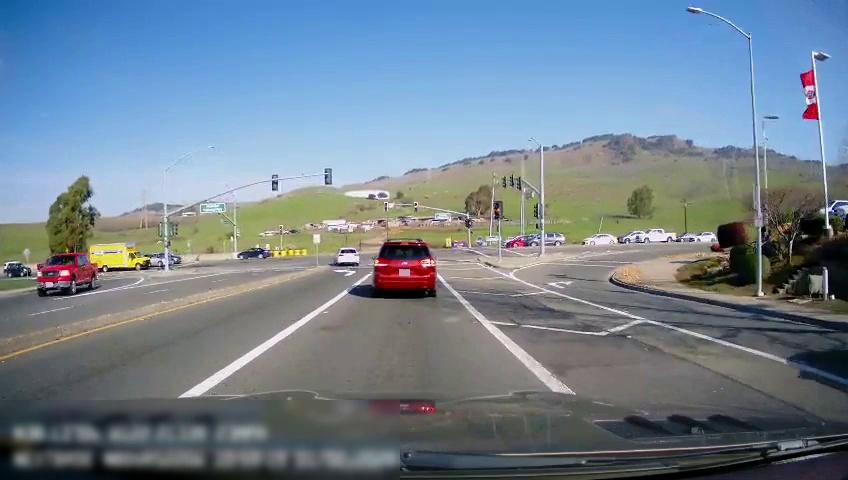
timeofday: Day
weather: Sunny
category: Drivable Space
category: Drivable Space
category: Vehicles | SUV
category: Vehicles | Car
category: Vehicles | SUV
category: Vehicles | Car
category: Vehicles | Car
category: Vehicles | Van
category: Vehicles | Car
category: Vehicles | Car
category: Vehicles | Truck
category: Vehicles | Car
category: Vehicles | Car
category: Vehicles | Truck
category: Vehicles | Car
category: Vehicles | Car
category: Vehicles | Truck
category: Vehicles | Car
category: Vehicles | Van
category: Lanes | Opposite Lane
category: Lanes | Opposite Lane
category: Lanes | Opposite Lane
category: Lanes | Alternate Lane
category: Lanes | Alternate Lane
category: Lanes | Alternate Lane
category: Lanes | Alternate Lane
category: Lanes | Alternate Lane
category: Traffic | Signs
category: Traffic | Lights
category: Traffic | Lights
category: Traffic | Lights
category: Traffic | Lights
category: Traffic | Lights
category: Traffic | Lights
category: Traffic | Lights
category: Traffic | Lights
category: Traffic | Lights
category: Traffic | Signs
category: Traffic | Signs
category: Traffic | Lights
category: Traffic | Lights
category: Traffic | Signs
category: Traffic | Lights